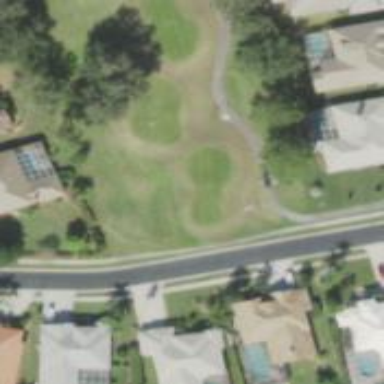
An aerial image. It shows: Grass area designated as golf tee.